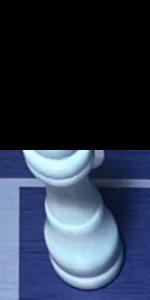
Label: King_White